Field crop: maize
Growth stage: 2
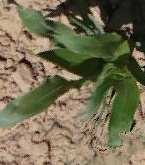
Species: maize